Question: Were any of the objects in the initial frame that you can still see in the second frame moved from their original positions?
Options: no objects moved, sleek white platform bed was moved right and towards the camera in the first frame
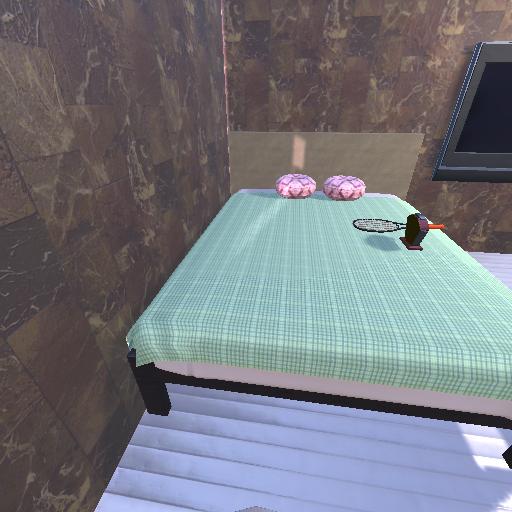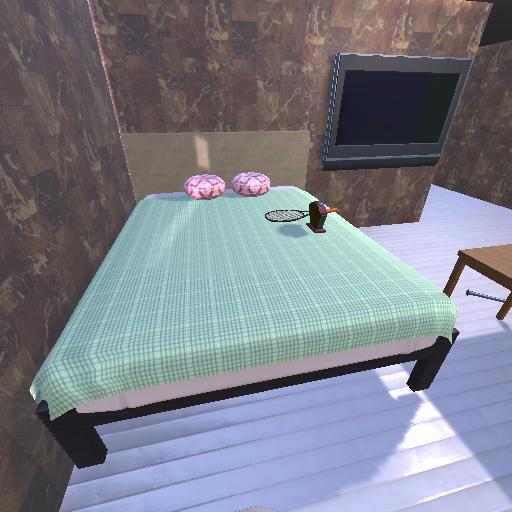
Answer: no objects moved